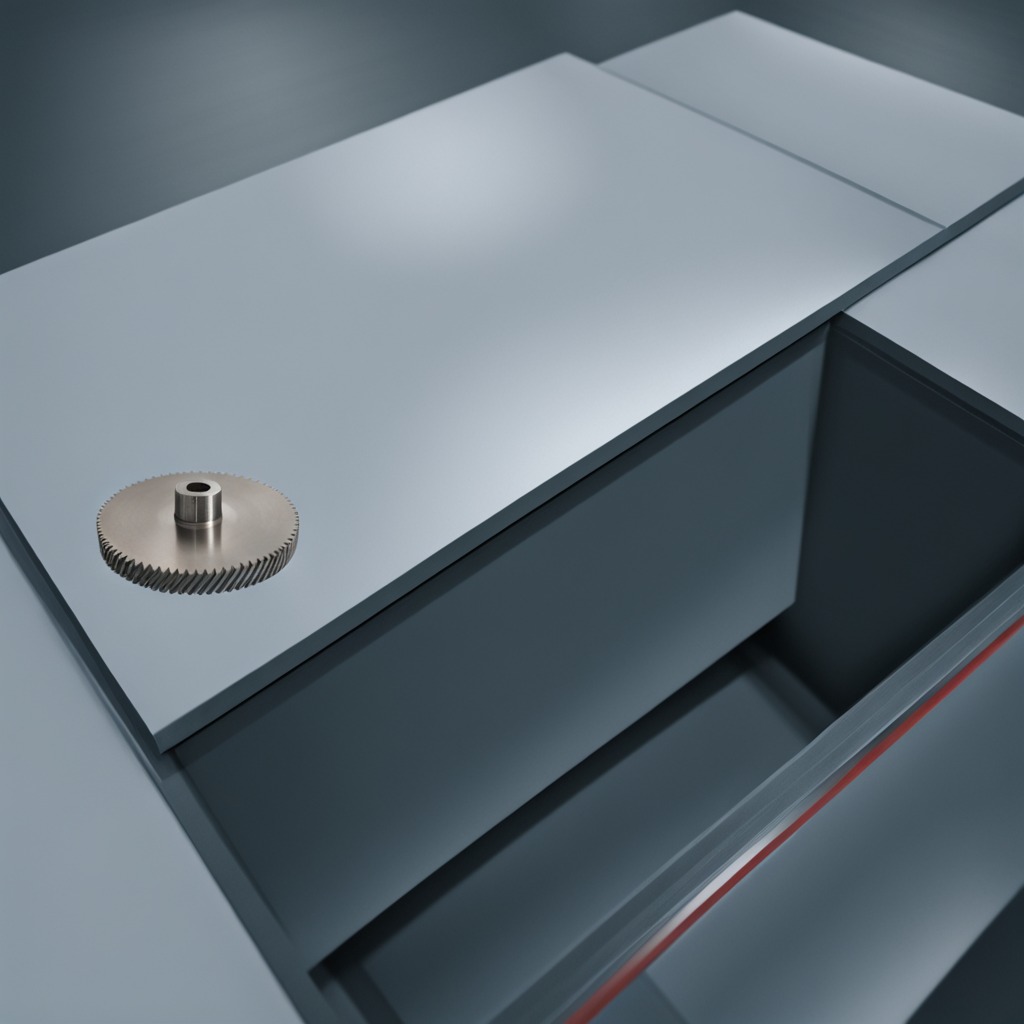
A steel gear with teeth is lying on the toolbox surface.